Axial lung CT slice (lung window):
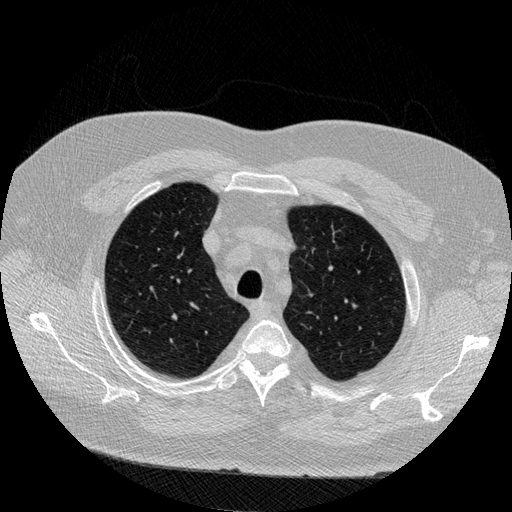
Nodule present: no